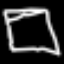
Label: square